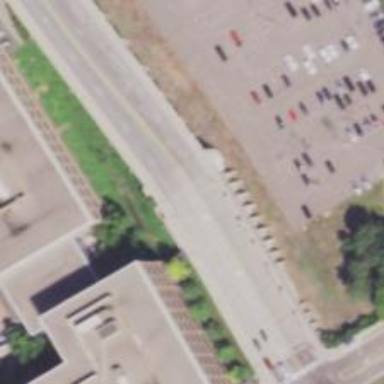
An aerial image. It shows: Historic viaduct bridge with asphalt surface. It is part of primary highway with separate sidewalk.